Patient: sex F, age 63
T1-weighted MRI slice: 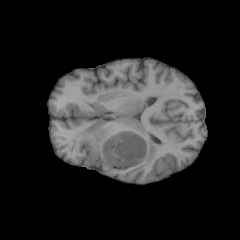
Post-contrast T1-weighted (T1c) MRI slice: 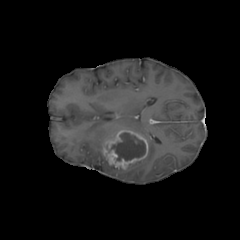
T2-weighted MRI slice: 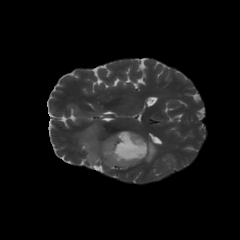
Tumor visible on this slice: yes
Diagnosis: Glioblastoma, IDH-wildtype
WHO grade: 4